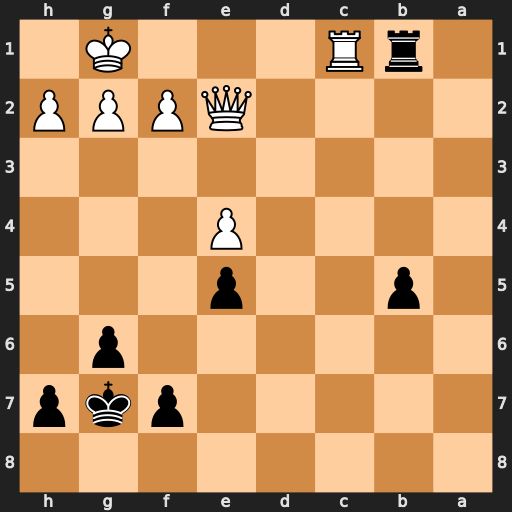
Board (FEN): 8/5pkp/6p1/1p2p3/4P3/8/4QPPP/1rR3K1
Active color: b
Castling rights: -
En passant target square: -
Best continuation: Rxc1+ Qf1 Rxf1+